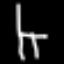
Label: chair